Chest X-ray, AP view. Patient: 21 years old, sex M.
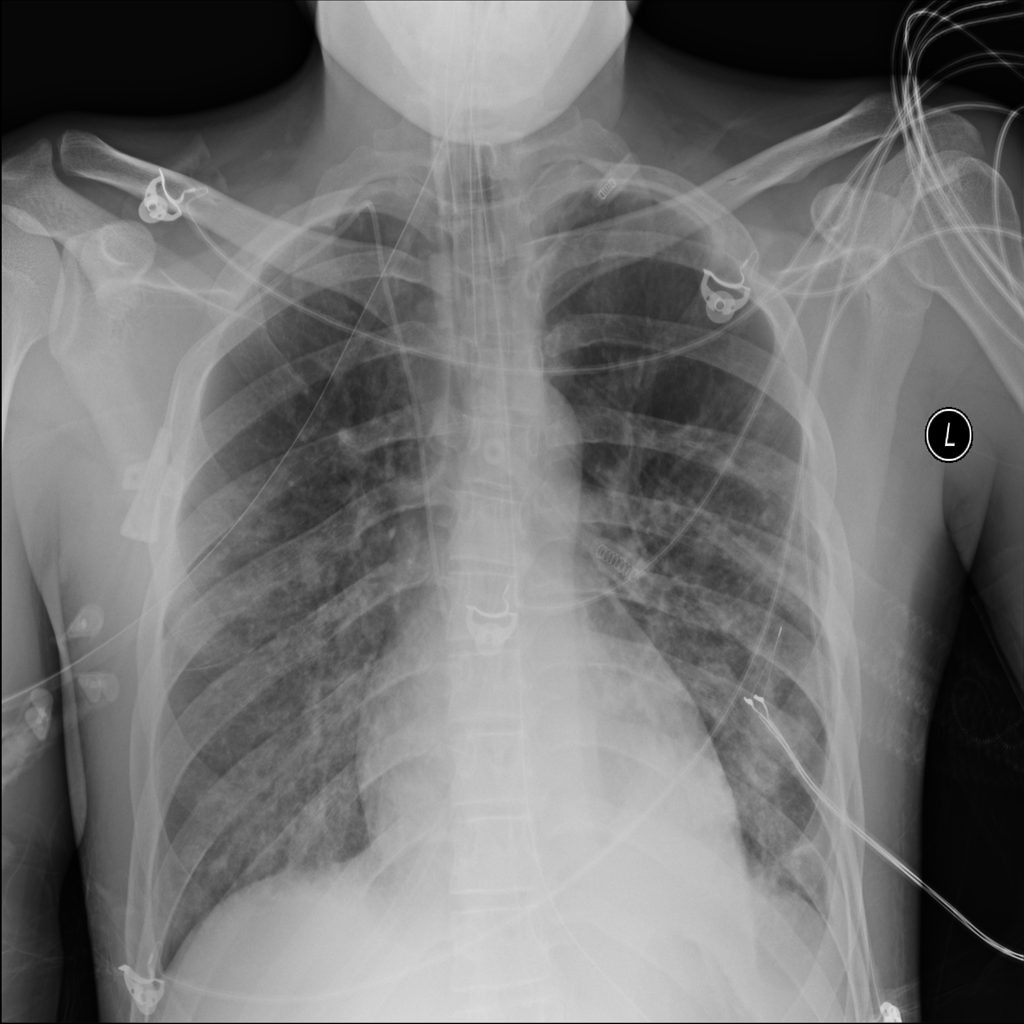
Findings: Edema